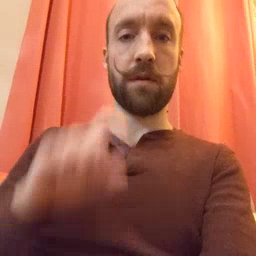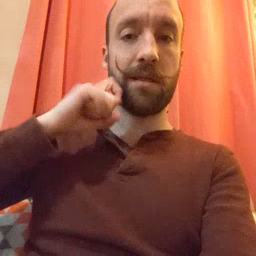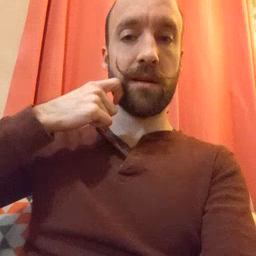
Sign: apple